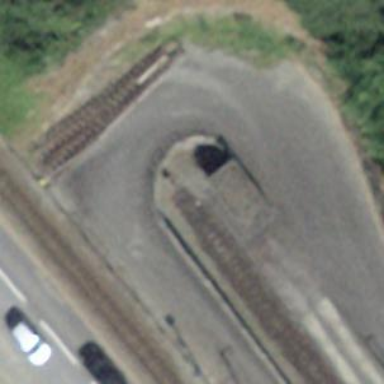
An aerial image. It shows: Railway buffer stop.